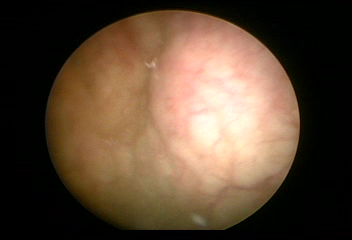
Modality: WLC
Class: Normal mucosa
Bladder cancer association: No